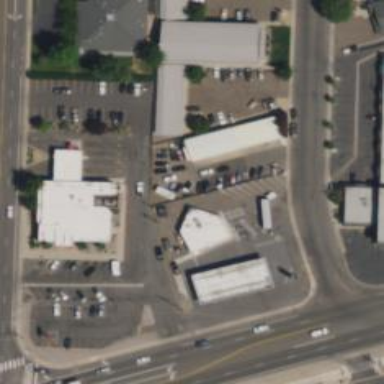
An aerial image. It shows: Convenience shop.